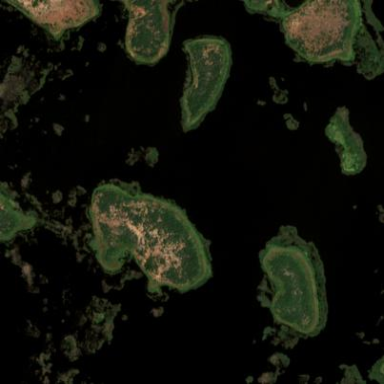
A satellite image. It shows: Island with natural scrub vegetation.